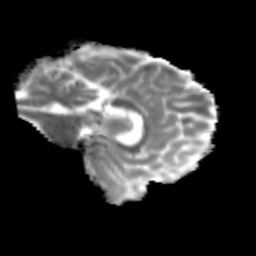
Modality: MD
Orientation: sagittal
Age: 24
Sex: female
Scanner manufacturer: siemens
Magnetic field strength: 3 T
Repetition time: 3.5 s
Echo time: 0.125 s